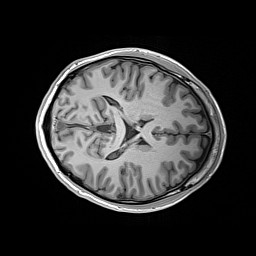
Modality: T1w
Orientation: axial
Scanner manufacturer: siemens
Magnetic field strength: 3 T
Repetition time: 2.2 s
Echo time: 0.00244 s